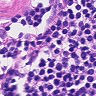
Metastatic tissue present: no